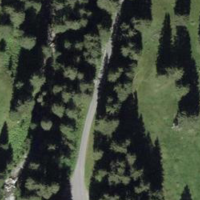
EUNIS habitat code: 44
Species observed at this site:
Petasites albus